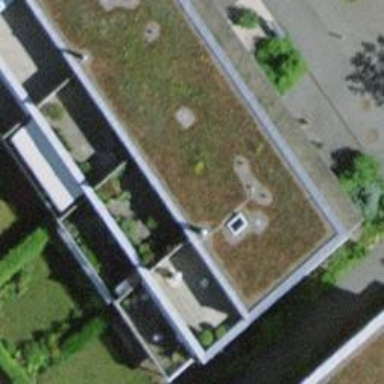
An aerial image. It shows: Terrace building.